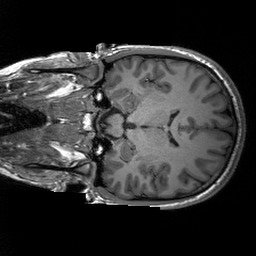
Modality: T1w
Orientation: coronal
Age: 20
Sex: male
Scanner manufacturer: siemens
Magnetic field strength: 3 T
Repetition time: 2.3 s
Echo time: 0.00233 s